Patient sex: M
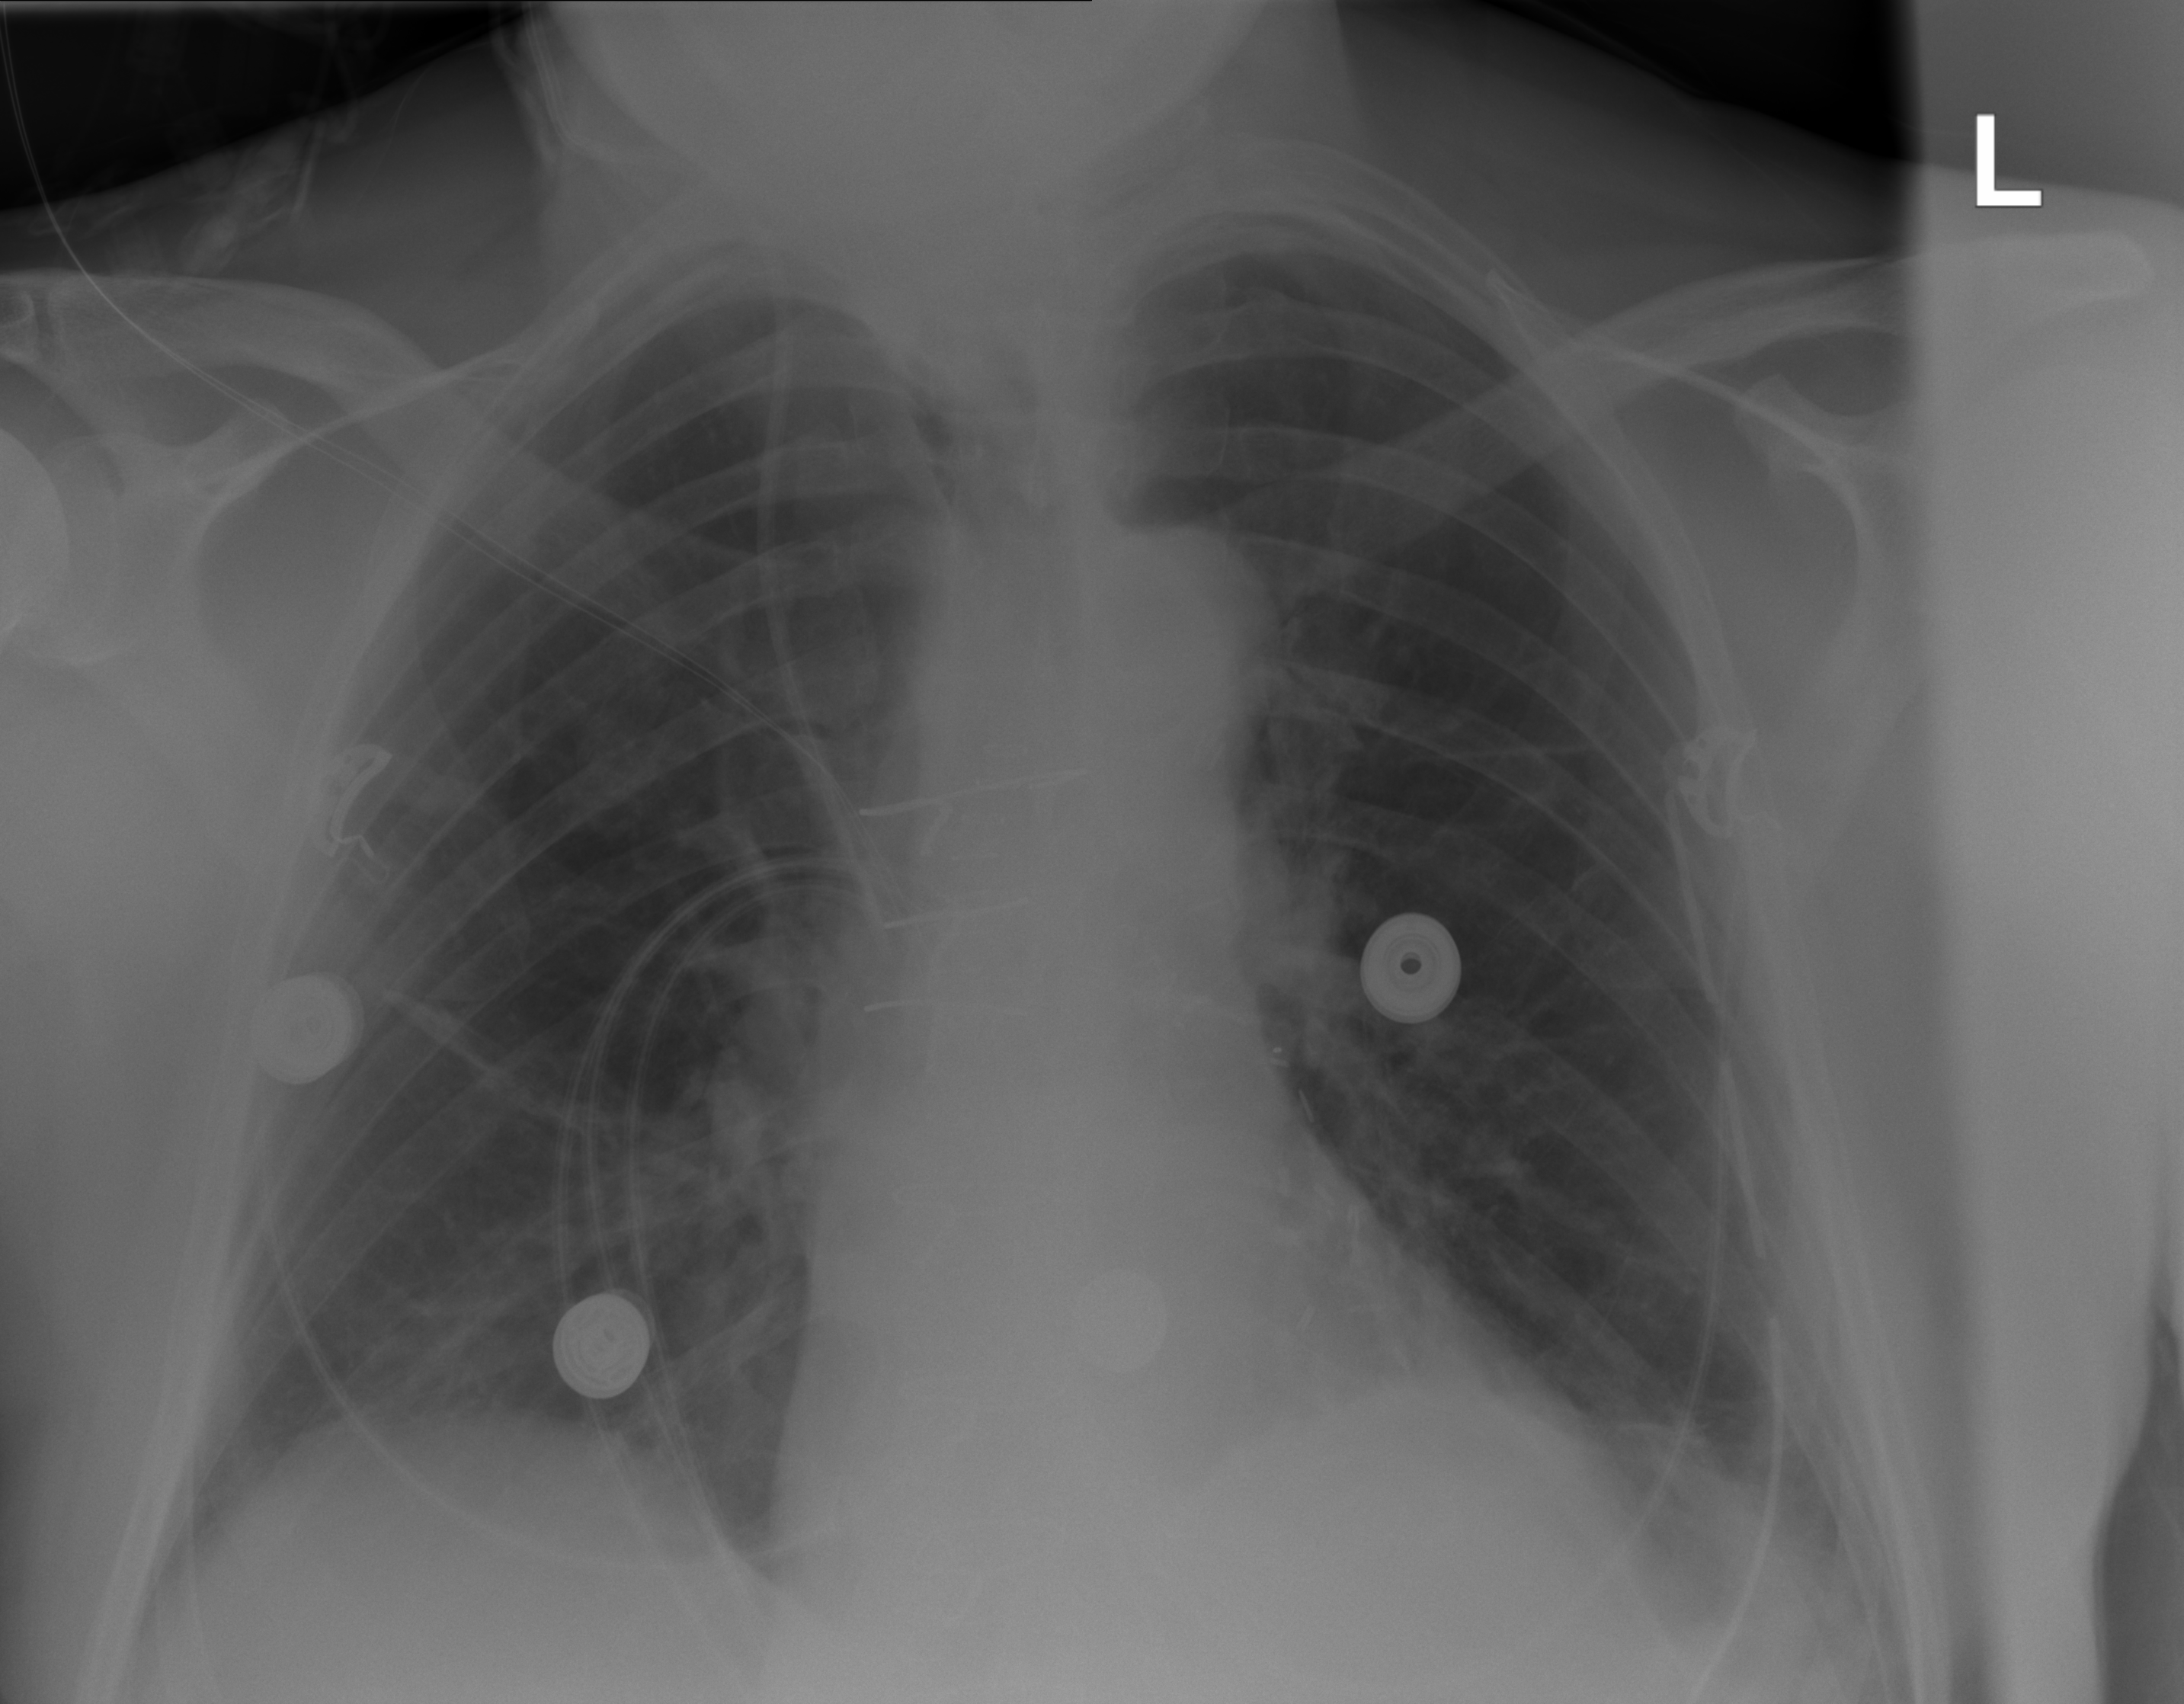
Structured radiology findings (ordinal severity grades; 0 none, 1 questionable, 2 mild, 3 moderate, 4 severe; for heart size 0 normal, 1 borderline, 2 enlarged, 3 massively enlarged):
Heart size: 0
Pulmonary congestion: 0
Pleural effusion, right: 0
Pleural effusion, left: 0
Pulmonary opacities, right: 0
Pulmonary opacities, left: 0
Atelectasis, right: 2
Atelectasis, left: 1